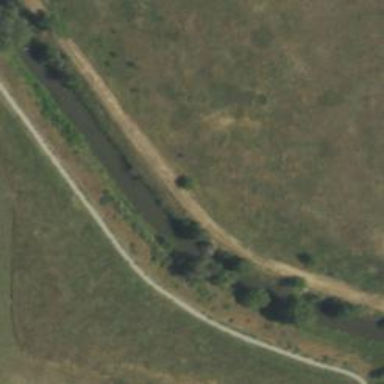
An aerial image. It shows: Canal.